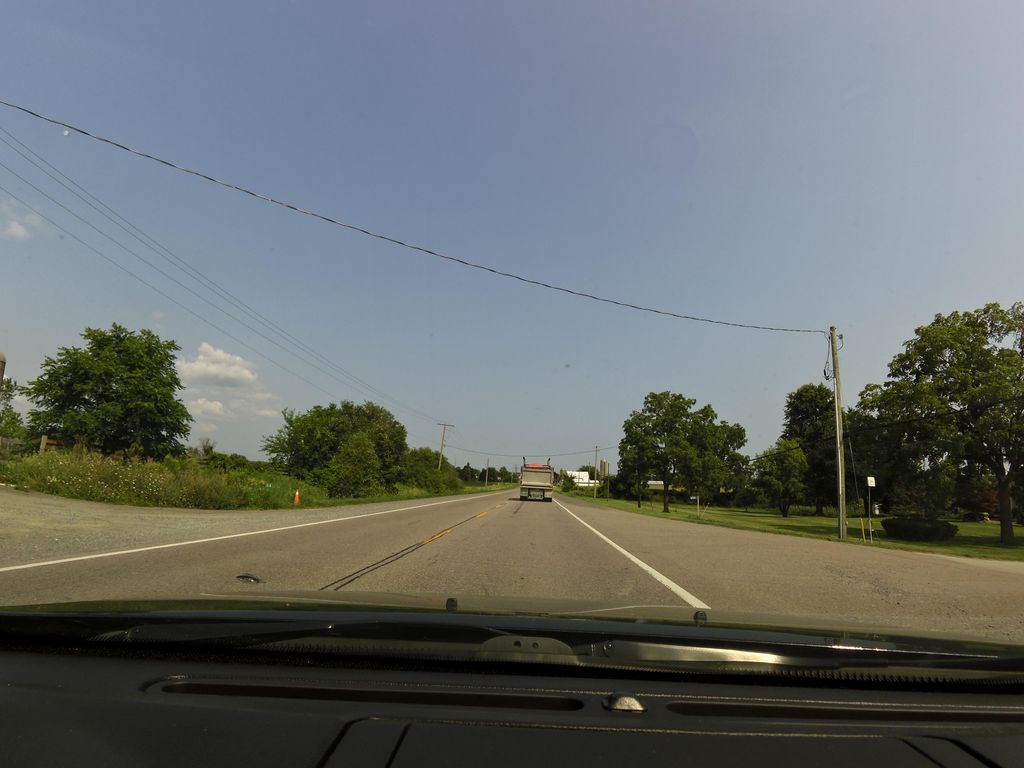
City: hamilton